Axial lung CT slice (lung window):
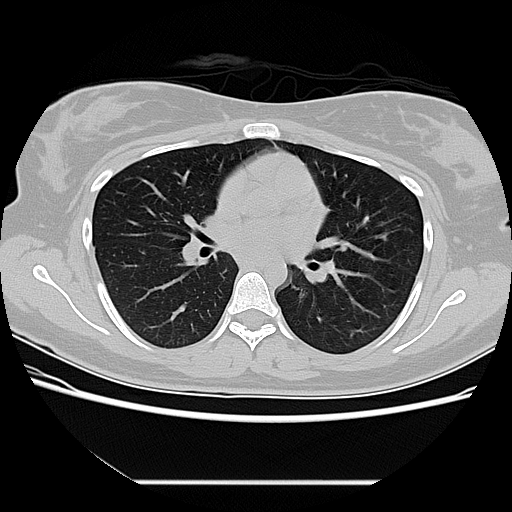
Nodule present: no